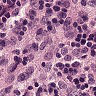
Metastatic tissue present: no